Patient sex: M
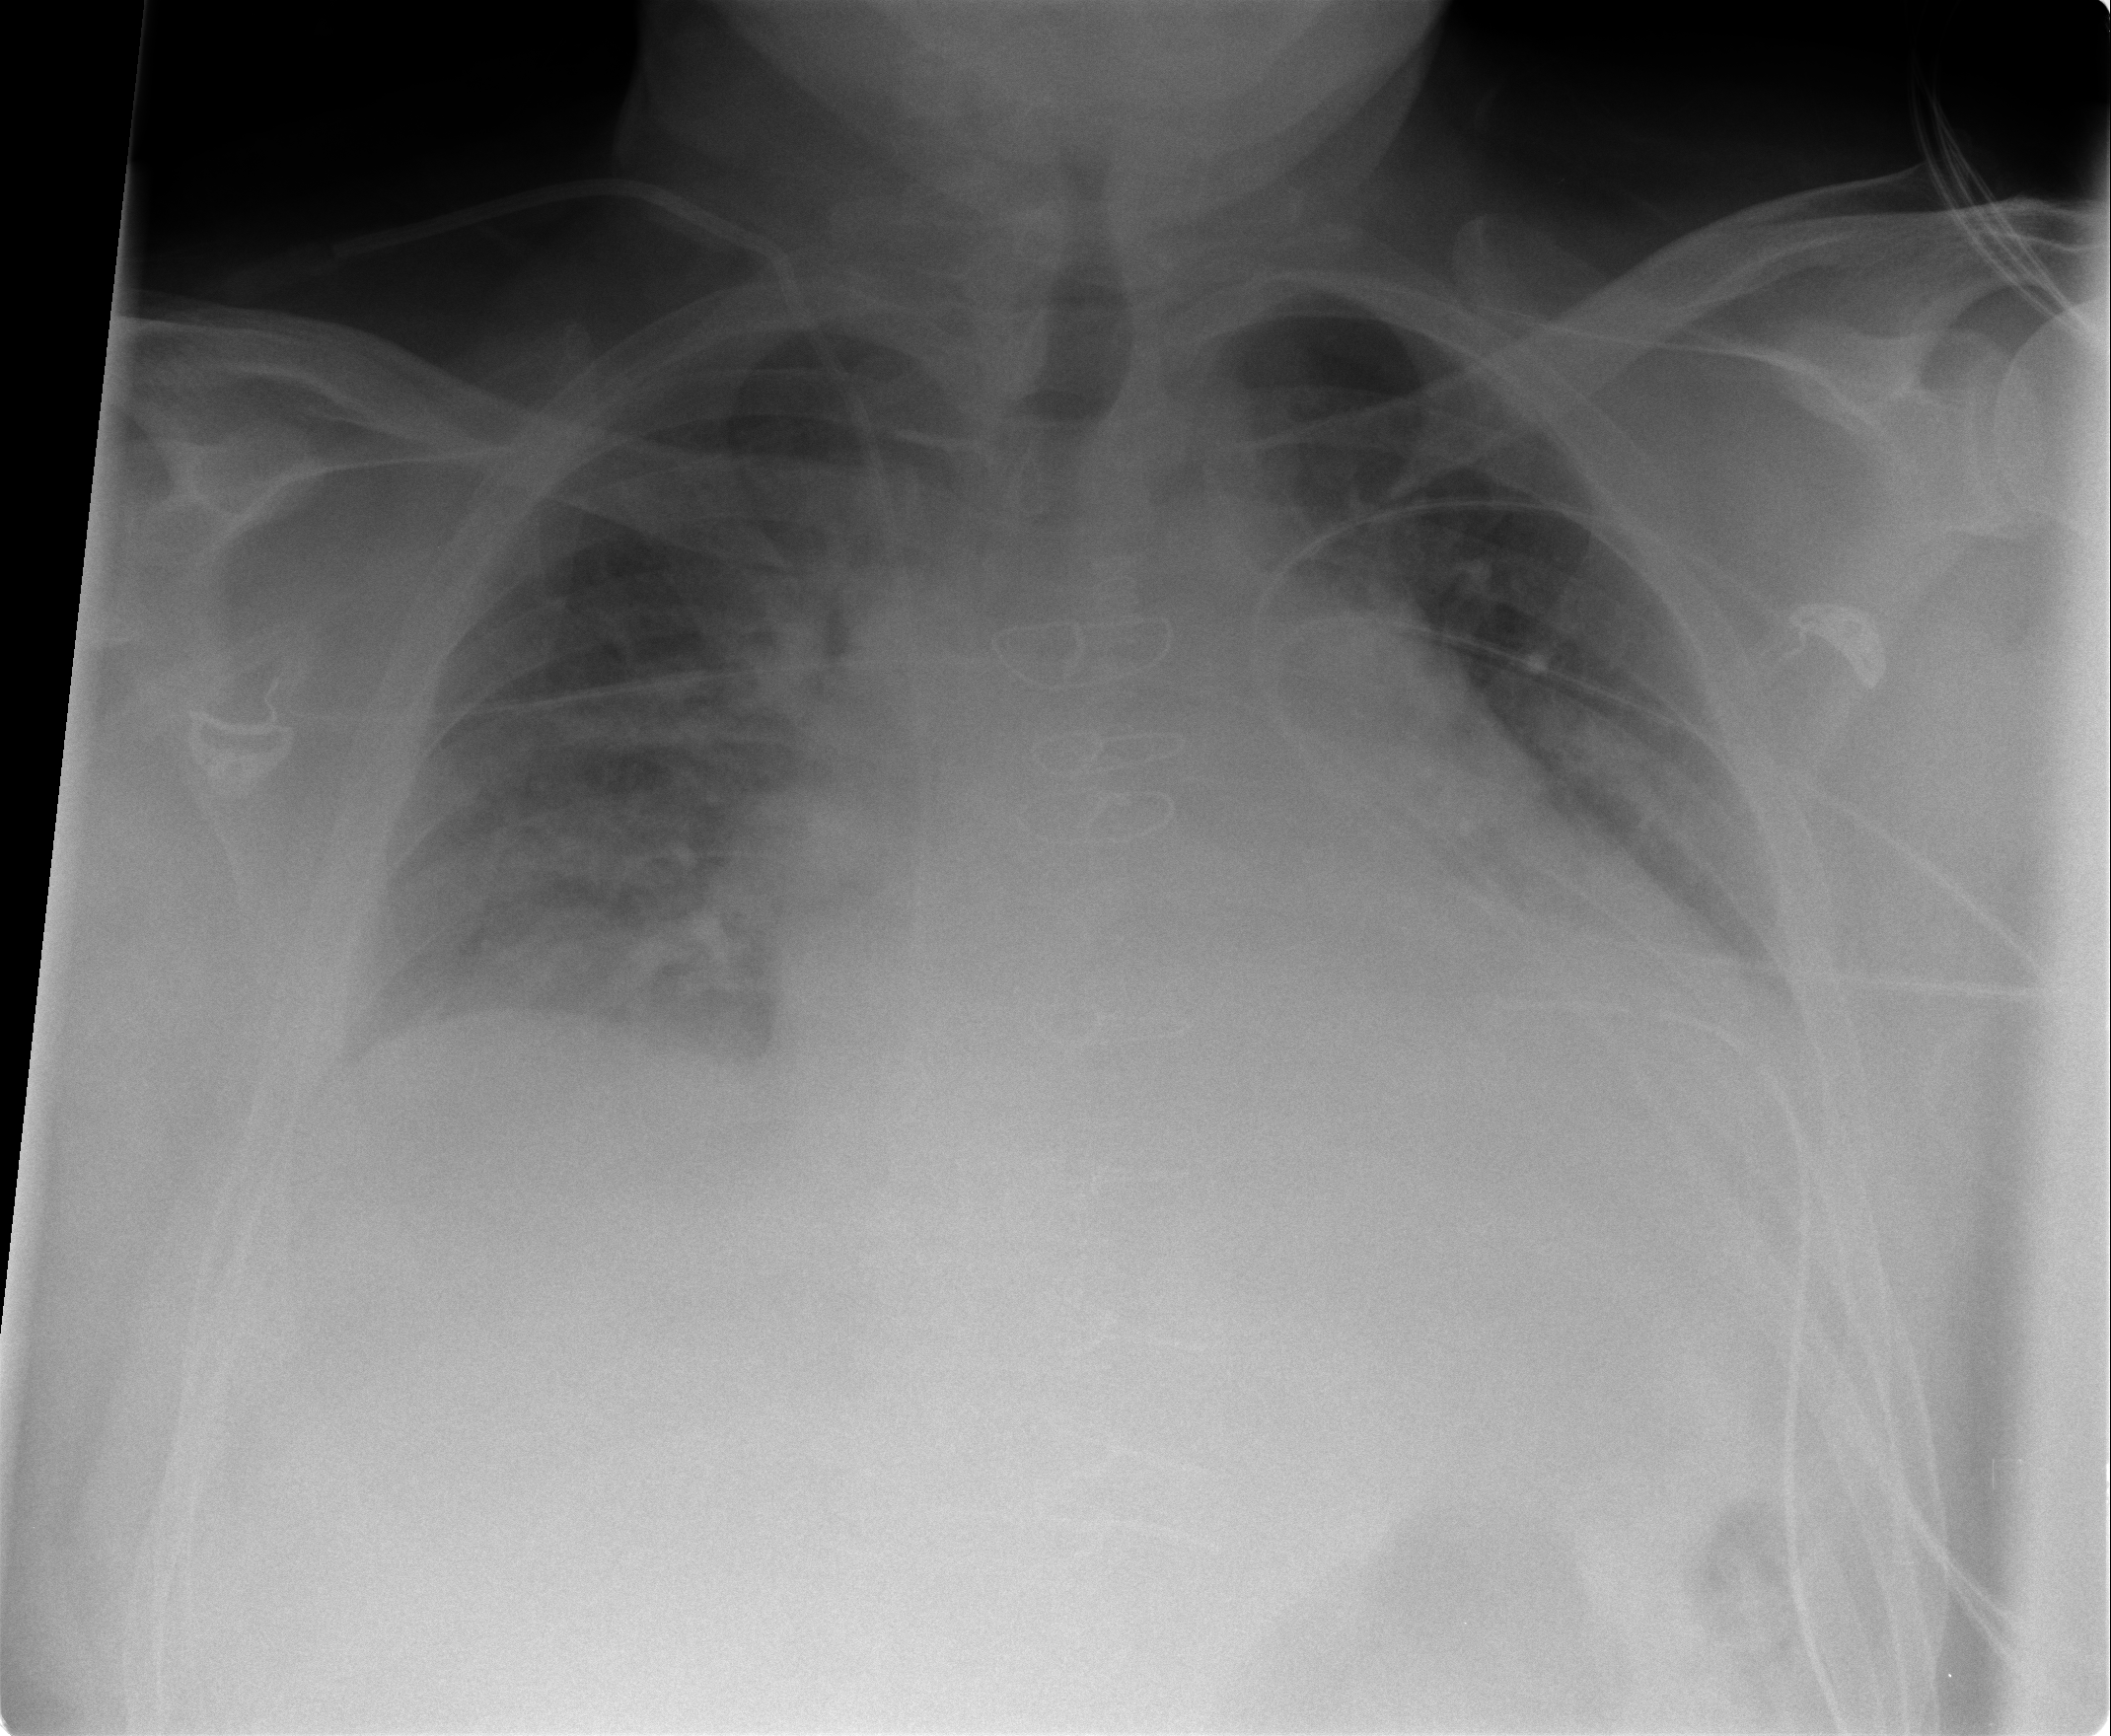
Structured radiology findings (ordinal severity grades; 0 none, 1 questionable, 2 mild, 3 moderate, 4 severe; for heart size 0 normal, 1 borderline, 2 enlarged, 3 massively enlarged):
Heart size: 3
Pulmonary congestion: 3
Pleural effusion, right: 0
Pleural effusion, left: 1
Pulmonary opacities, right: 0
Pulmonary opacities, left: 0
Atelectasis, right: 3
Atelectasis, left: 3